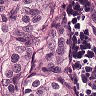
Metastatic tissue present: yes